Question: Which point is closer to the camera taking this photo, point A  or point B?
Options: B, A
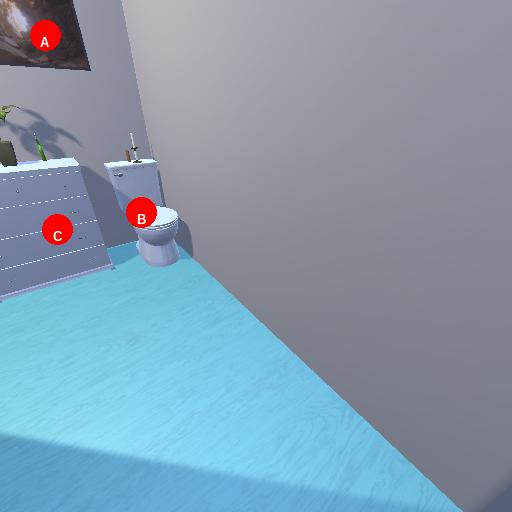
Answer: B